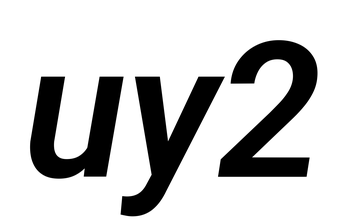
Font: Roboto-Italic_SemiBold_Italic